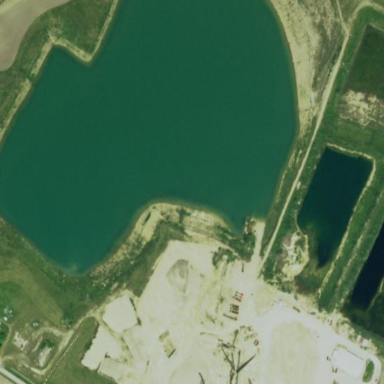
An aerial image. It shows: Quarry area.